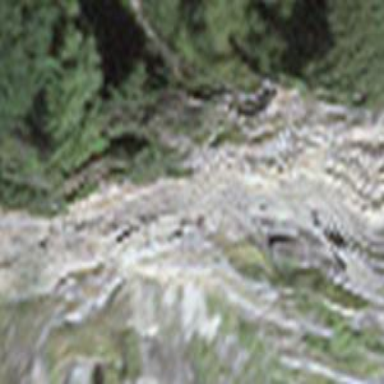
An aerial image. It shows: Natural cliff.